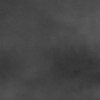
Atmospheric dust classification: dusty